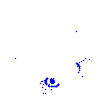
Particle: electron